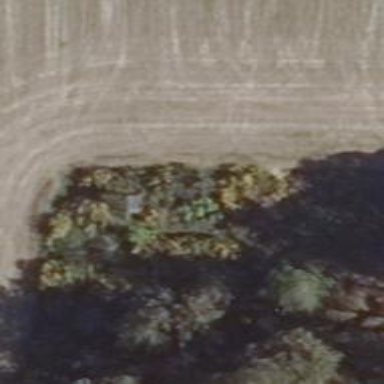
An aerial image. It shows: Shelter that serves as hunting stand.